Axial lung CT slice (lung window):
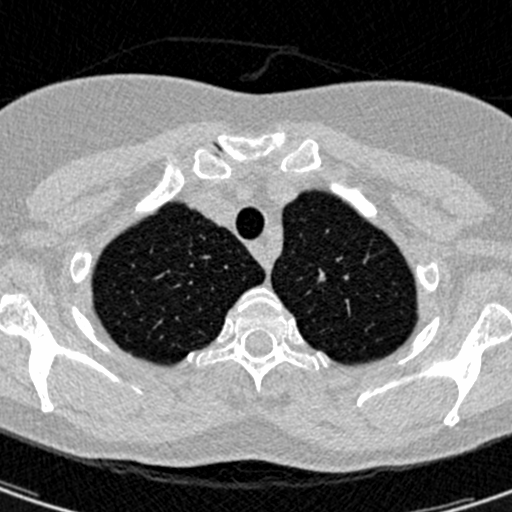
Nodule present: no